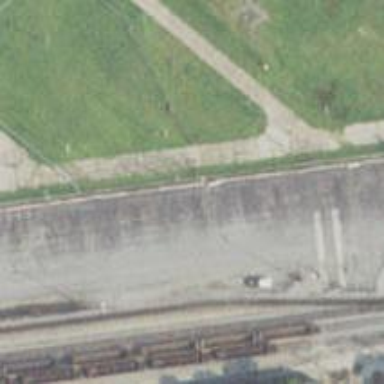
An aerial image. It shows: Abandoned railway.